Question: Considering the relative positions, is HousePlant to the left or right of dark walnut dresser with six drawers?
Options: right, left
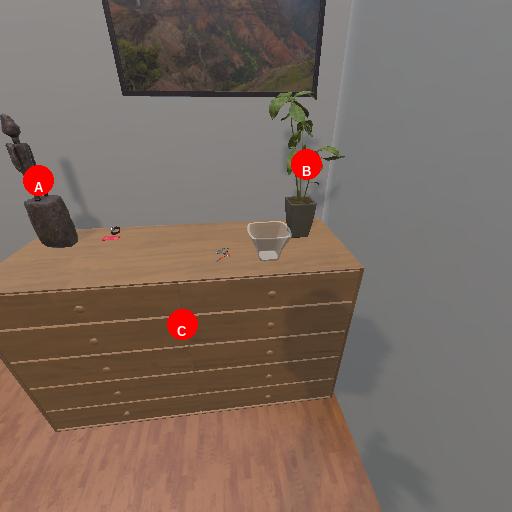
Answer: right